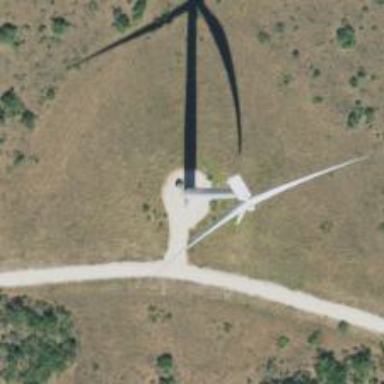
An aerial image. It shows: Wind generator in the form of horizontal axis wind turbine.